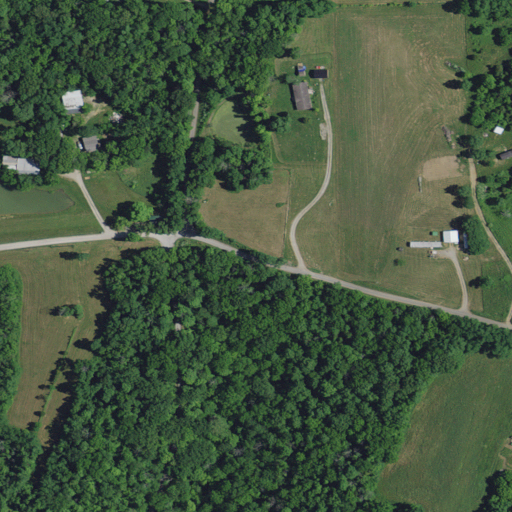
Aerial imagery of ridge(s) in Indiana named Vernon Ridge containing deciduous forest, pasture, open development, low intensity development, and mixed forest